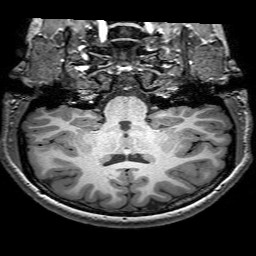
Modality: T1w
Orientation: sagittal
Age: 21
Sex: female
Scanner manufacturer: philips
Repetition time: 0.008922 s
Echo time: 0.0046 s